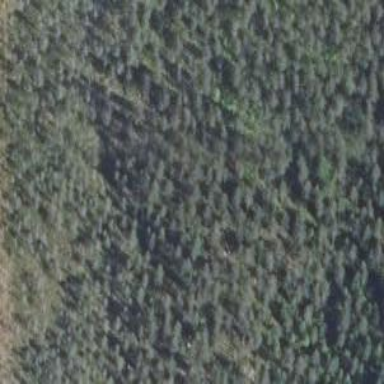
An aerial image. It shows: Woodland with needle-leaved trees.